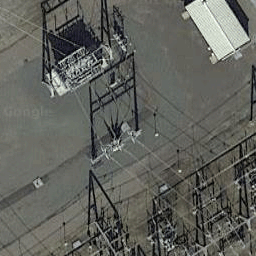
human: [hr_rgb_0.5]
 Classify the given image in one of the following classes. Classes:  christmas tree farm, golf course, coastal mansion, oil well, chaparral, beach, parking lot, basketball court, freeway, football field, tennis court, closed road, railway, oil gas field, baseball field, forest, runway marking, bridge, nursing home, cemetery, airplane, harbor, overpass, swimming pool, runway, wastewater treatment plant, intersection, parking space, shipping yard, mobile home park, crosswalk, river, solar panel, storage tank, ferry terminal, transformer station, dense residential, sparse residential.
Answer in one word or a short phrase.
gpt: transformer station